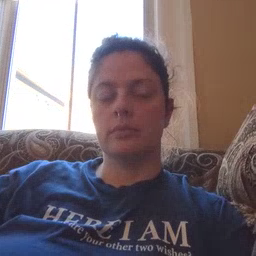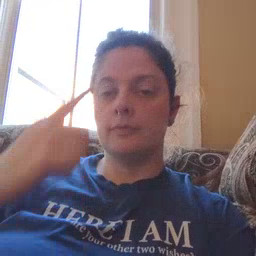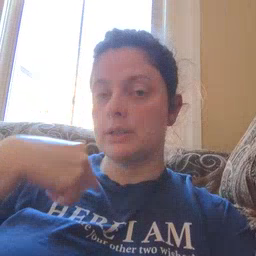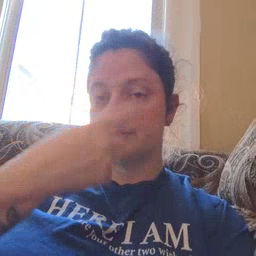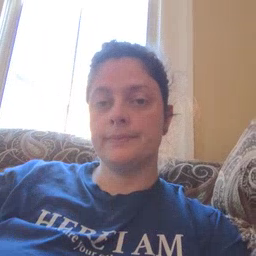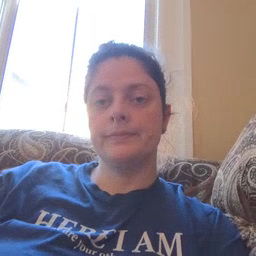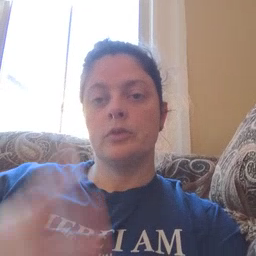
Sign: face